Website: bh-photo
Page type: order-tracking
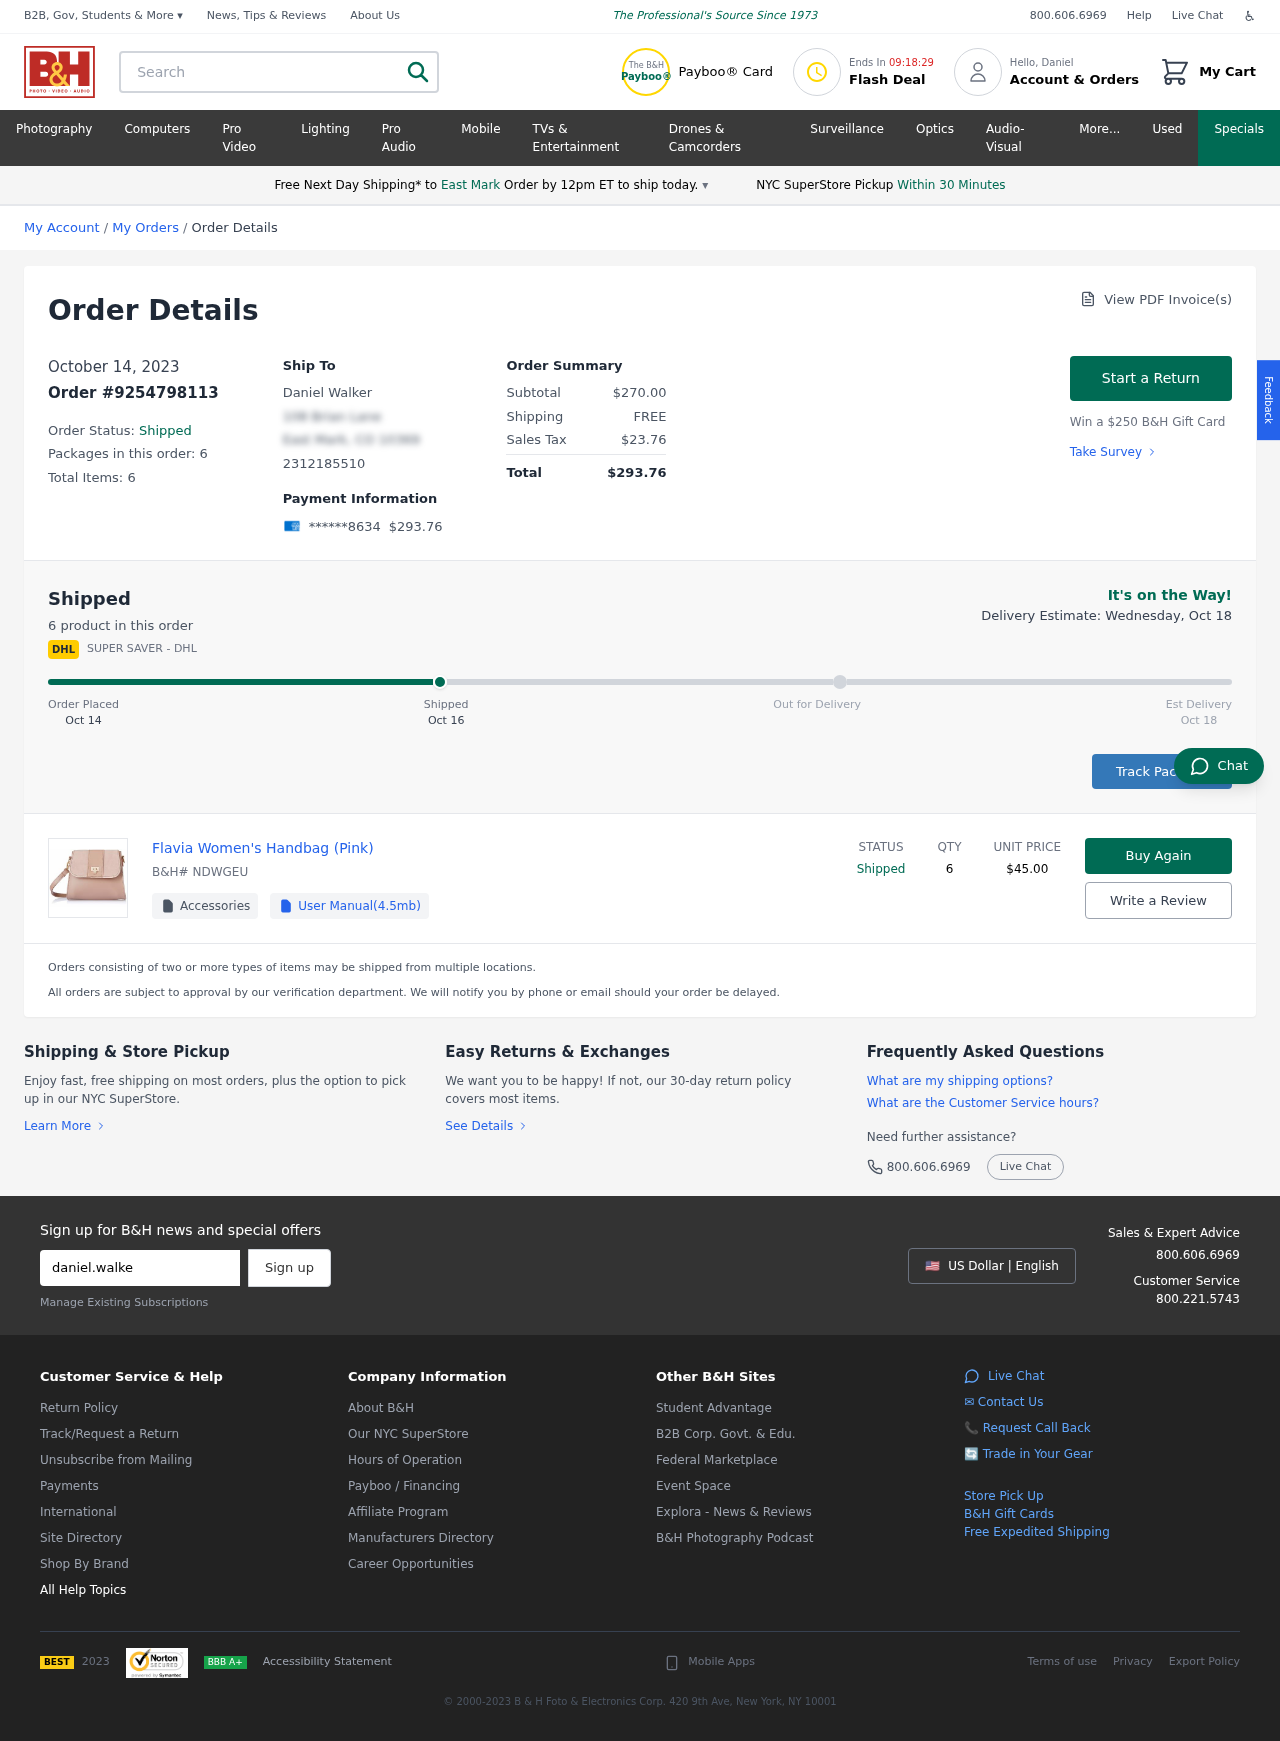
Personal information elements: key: PII_CARD_LAST4
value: ******8634
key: PII_CITY
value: East Mark
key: PII_EMAIL
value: daniel.walker@yahoo.com
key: PII_FIRSTNAME
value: Daniel
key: PII_FULLNAME
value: Daniel Walker
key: PII_PHONE
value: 2312185510
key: PII_STREET
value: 108 Brian Lane
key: PII_CITY_STATE_ZIP
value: East Mark, CO 10369
Product elements: key: PRODUCT1_NAME
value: Flavia Women's Handbag (Pink)
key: PRODUCT1_PRICE
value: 45
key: PRODUCT1_QUANTITY
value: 6
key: PRODUCT1_SKU
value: NDWGEU
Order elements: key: ORDER_DATE
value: Oct 14
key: ORDER_DATE
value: October 14, 2023
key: ORDER_ID
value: Order #9254798113
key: ORDER_NUM_PACKAGES
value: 6
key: ORDER_NUM_ITEMS
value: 6
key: ORDER_NUM_ITEMS
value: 6 product
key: ORDER_TOTAL
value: $293.76
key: ORDER_SUBTOTAL
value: $270.00
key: ORDER_SHIPPING_COST
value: FREE
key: ORDER_TAX
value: $23.76
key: ORDER_DELIVERY_DATE
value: Oct 18
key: ORDER_DELIVERY_DATE
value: Delivery Estimate: Wednesday, Oct 18
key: ORDER_SHIPPING_DATE
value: Oct 16
Search elements: key: HEADER_SEARCH
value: Search